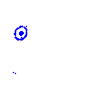
Particle: pion